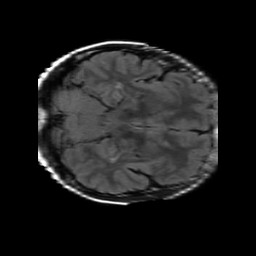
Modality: FLAIR
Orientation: axial
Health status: ill
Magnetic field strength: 3 T